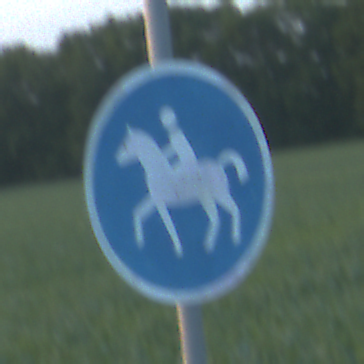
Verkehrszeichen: Reitweg
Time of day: SunriseSunset
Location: Outdoor (Nature)
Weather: PartlyCloudy
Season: NotSpecified
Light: Natural